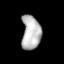
Tissue: lung
Cell type: Endothelial cells
Senescence score: 0.6124
Nuclear area (px): 634
Mean DAPI intensity: 184.166